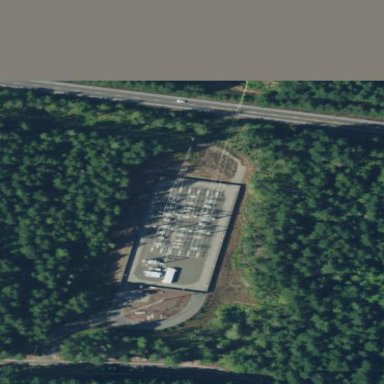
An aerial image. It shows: Minor distribution substation.